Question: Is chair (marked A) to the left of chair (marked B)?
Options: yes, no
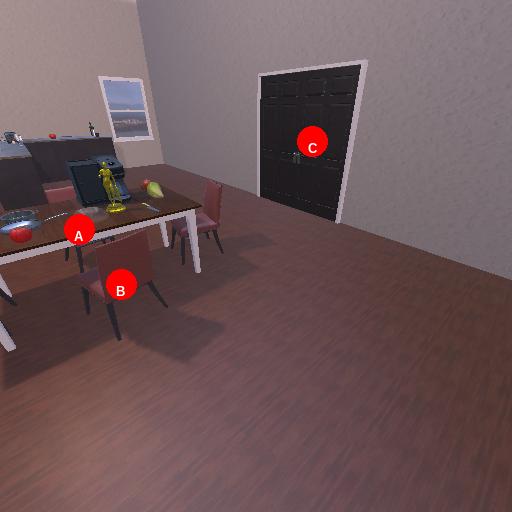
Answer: yes